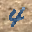
Label: 4